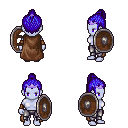
a pixel art fantasy rpg character, female body template, dark elf, purple skin, brown cape, metal pants, blue short topknot hairstyle, purple tiara, cloth bracers, shield, four views (front, back, left, right), 2x2 character sprite sheet, small pixel art, hard edges, no anti-aliasing